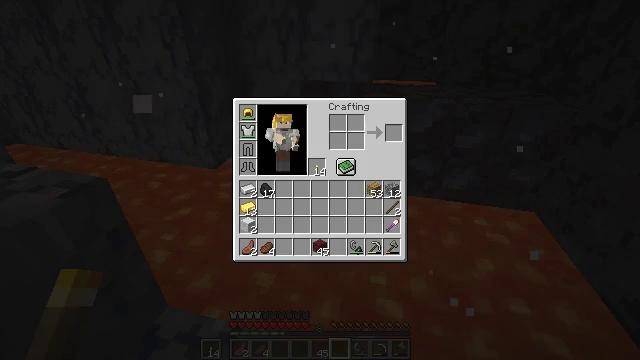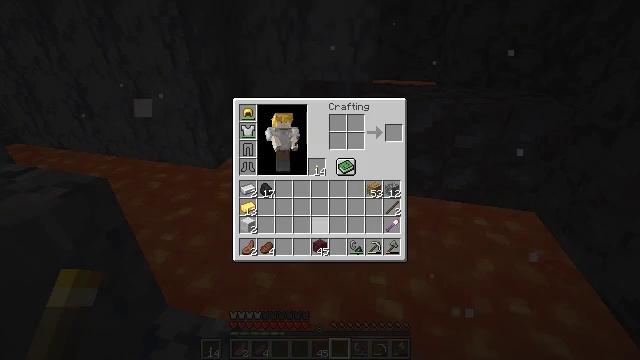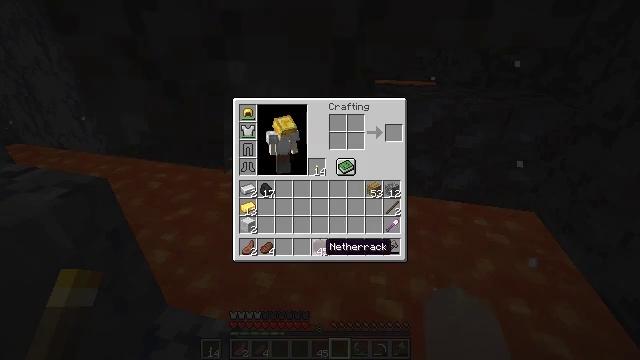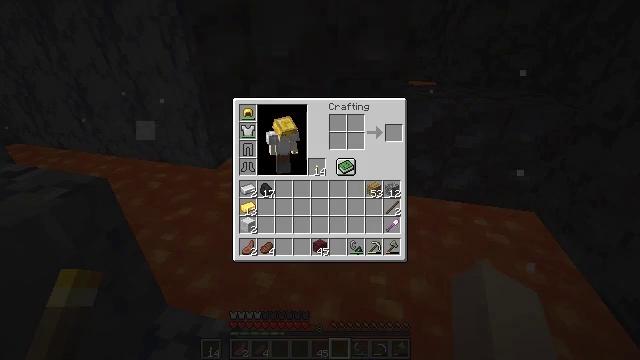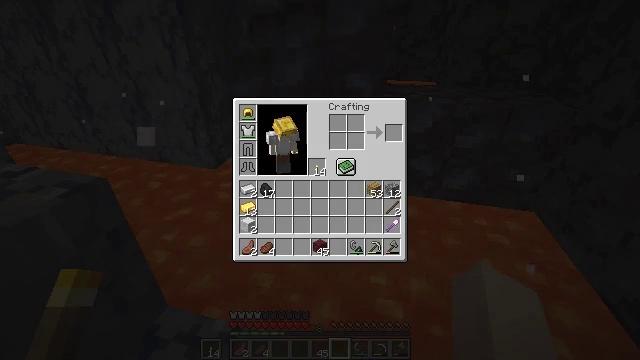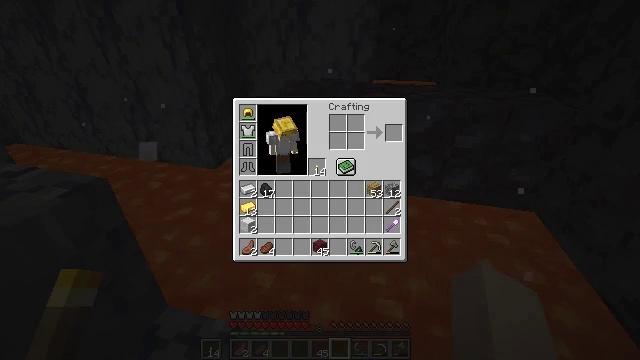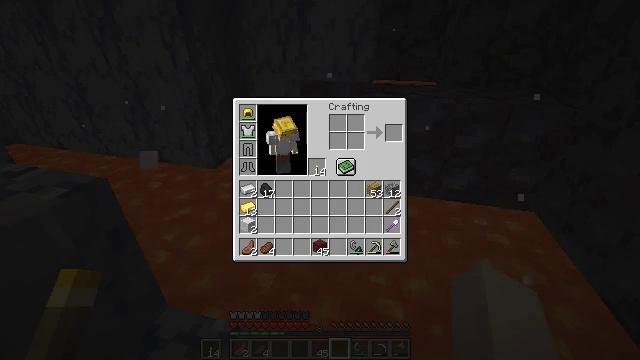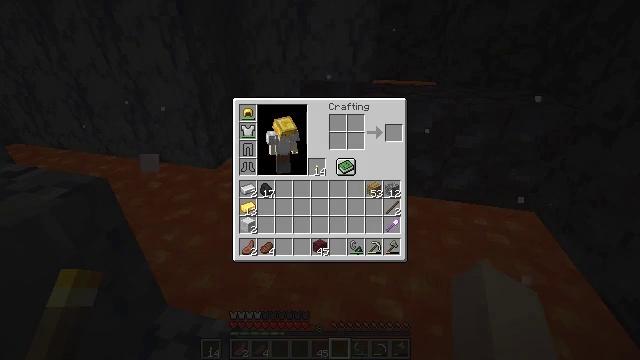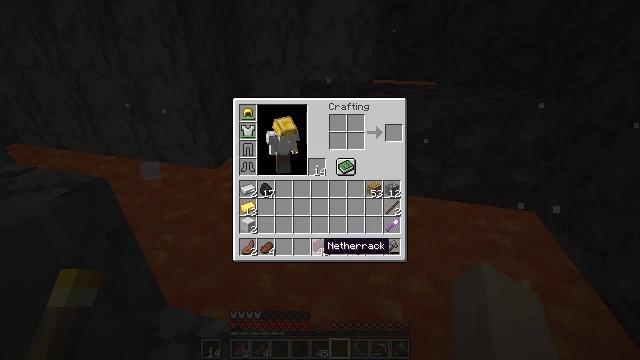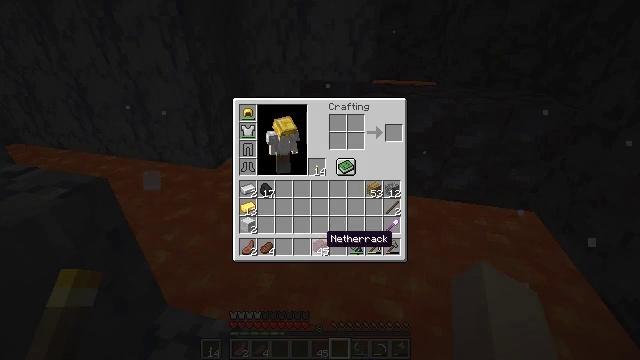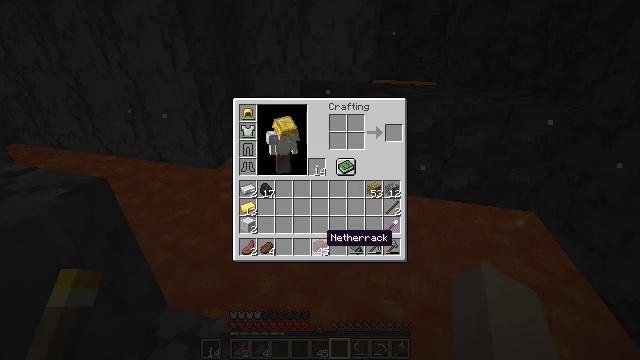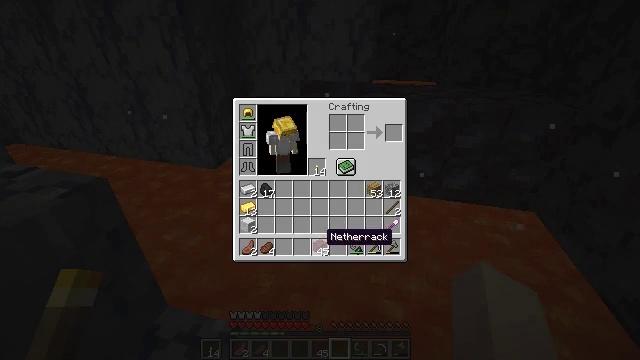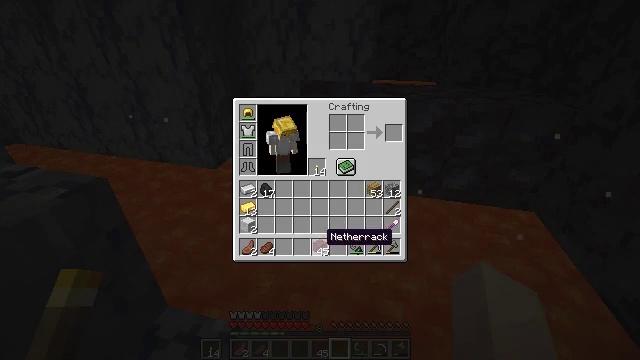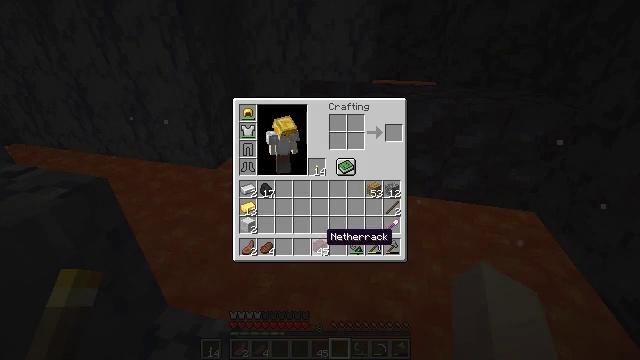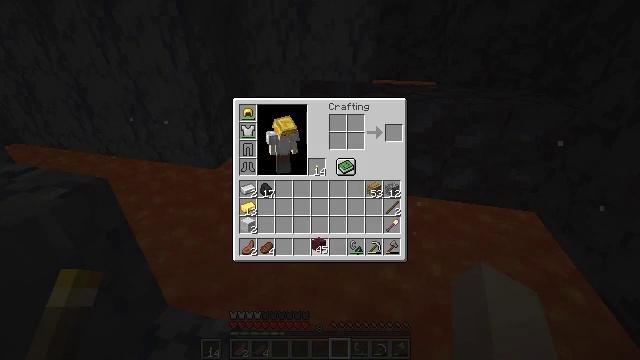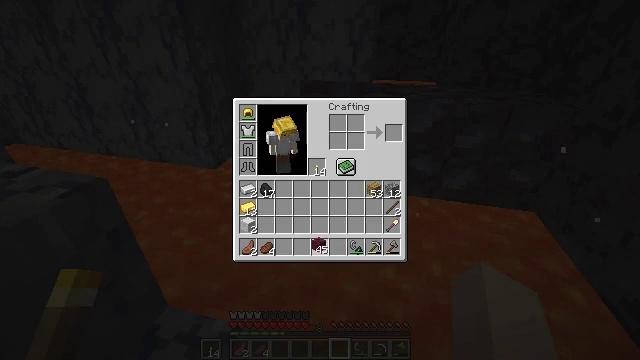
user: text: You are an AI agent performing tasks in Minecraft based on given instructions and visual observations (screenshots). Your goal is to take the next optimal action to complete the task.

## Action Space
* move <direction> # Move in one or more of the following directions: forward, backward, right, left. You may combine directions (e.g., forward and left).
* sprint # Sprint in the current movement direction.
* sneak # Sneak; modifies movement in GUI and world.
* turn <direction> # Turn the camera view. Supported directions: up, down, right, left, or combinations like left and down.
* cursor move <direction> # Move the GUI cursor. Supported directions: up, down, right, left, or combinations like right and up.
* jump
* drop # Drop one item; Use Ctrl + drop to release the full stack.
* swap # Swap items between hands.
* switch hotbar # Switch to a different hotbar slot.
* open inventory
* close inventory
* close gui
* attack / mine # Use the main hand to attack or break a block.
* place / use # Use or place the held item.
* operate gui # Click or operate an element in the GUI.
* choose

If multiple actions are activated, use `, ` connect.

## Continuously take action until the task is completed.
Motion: motion action
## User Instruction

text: Combat the magma cube.
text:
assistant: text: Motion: cursor move right and down, open gui
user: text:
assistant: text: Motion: cursor move down
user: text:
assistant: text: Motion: no_op
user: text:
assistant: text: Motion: no_op
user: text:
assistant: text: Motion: no_op
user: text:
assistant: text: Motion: no_op
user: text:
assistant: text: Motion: no_op
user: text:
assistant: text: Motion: no_op
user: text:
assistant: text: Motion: cursor move up
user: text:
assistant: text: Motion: no_op
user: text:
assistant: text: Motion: no_op
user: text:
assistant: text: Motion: no_op
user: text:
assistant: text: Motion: no_op
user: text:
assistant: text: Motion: operate gui
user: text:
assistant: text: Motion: operate gui
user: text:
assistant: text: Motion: no_op
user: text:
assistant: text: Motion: no_op
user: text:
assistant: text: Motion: no_op
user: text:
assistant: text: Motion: no_op
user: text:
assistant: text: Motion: no_op
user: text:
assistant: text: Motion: no_op
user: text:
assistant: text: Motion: cursor move left
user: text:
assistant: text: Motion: no_op
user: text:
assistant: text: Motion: no_op
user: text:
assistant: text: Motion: no_op
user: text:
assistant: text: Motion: operate gui
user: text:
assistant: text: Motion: operate gui
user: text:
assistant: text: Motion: operate gui
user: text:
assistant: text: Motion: no_op
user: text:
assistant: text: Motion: no_op